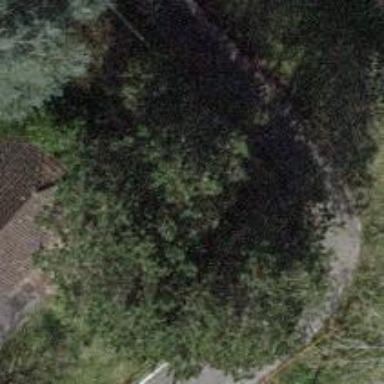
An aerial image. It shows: Evergreen needle-leaved tree.